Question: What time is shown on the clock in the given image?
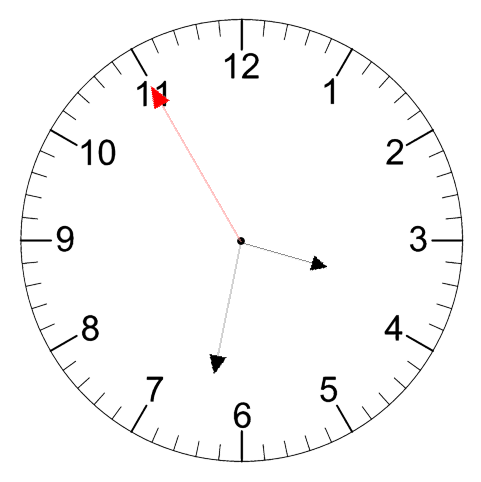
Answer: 03:31:55